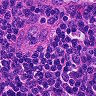
Metastatic tissue present: no